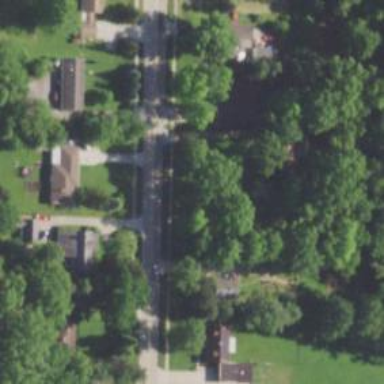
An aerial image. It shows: Driveway leading to service road.